This plot shows a bearing's acceleration signal over time (raw waveform). Classify the bearing condition as one of: normal, inner_race, outer_race, ball.
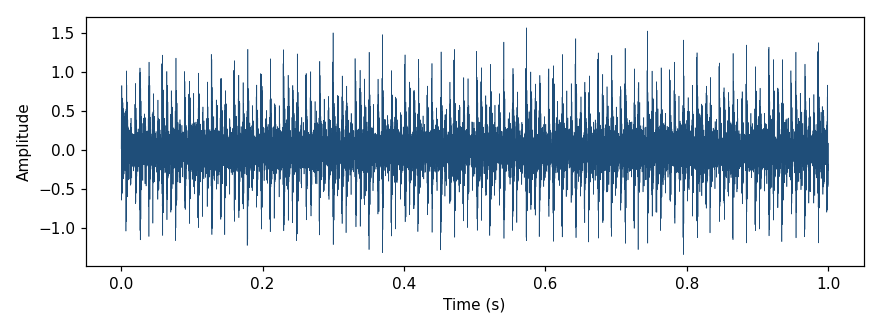
Answer: inner_race